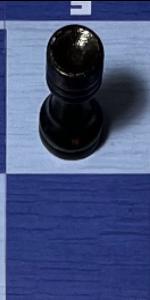
Label: Empty